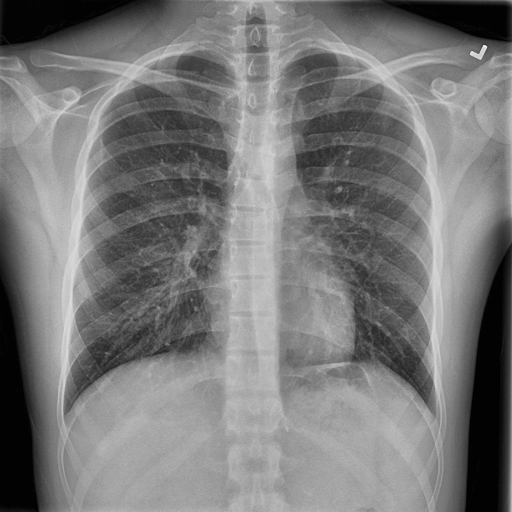
Finding: NORMAL